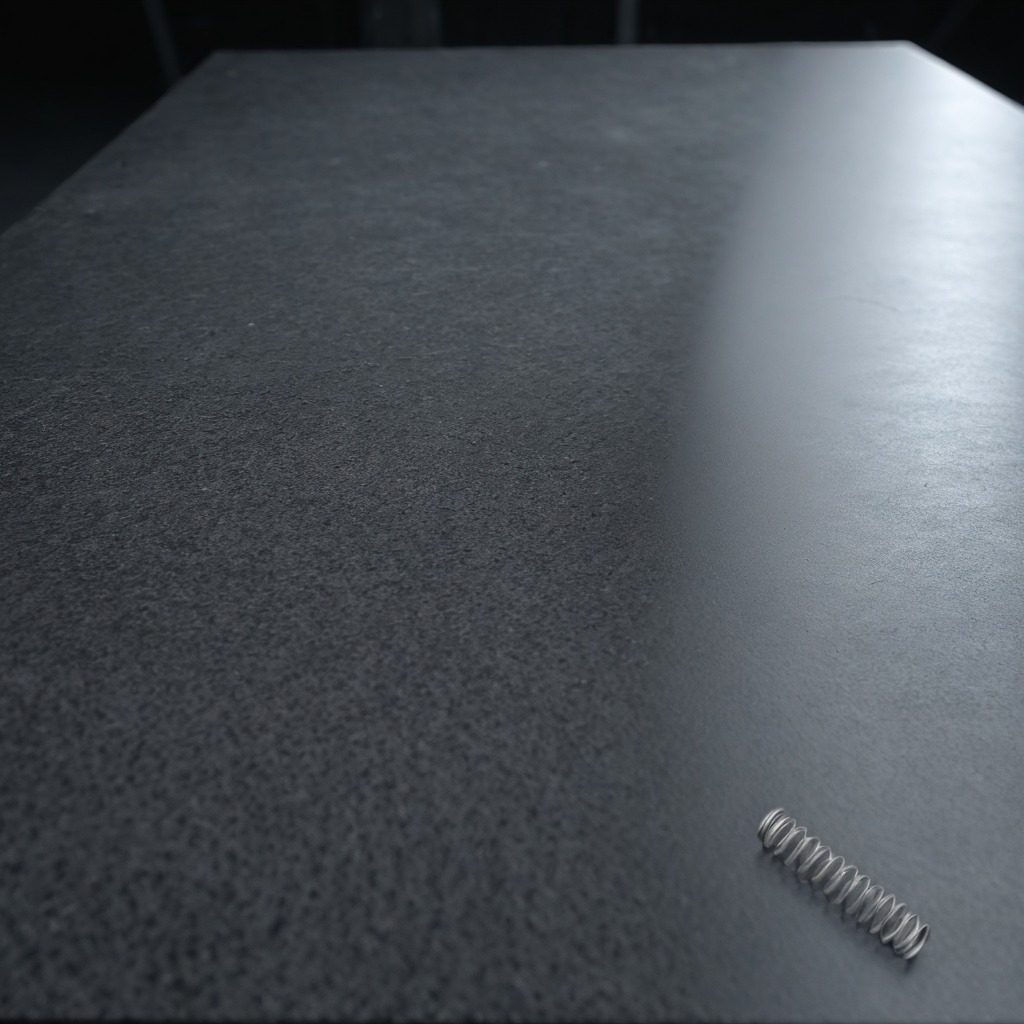
A coiled metal spring is lying on a clean granite table inside a workshop at night dim ambient light soft shadows worn but